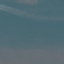
Label: SeaLake